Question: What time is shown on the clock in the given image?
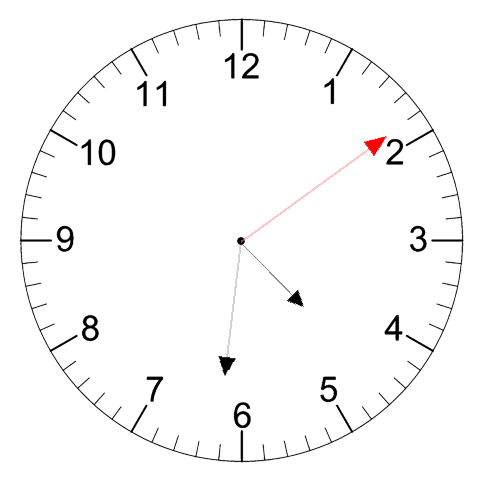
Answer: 04:31:09